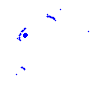
Particle: kaon